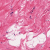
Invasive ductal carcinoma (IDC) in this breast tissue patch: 0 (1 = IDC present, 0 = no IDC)